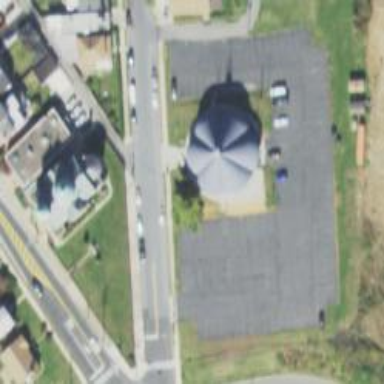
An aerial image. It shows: Place of worship.